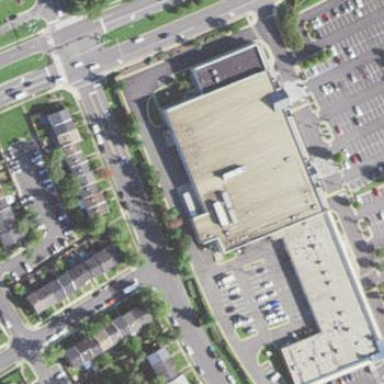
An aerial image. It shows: Supermarket located in building.